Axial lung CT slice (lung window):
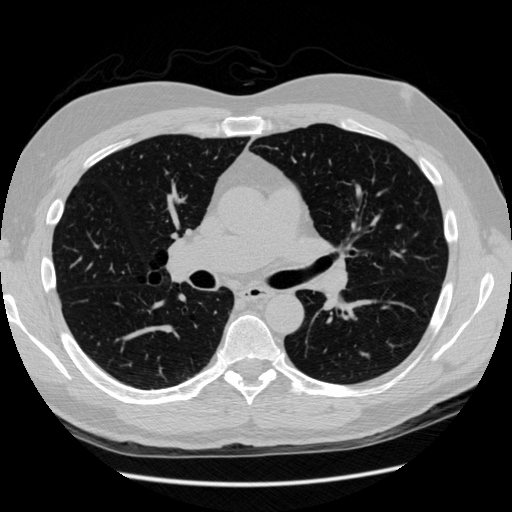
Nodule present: no